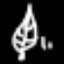
Label: leaf